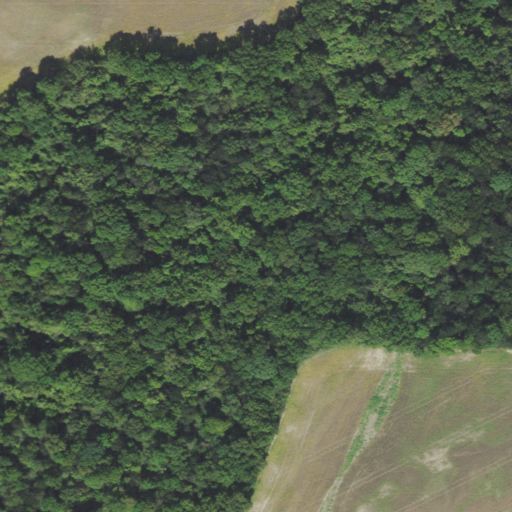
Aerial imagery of plain(s) in Tennessee named Sigler Island Number Thirty-six containing woody wetlands and cultivated crops